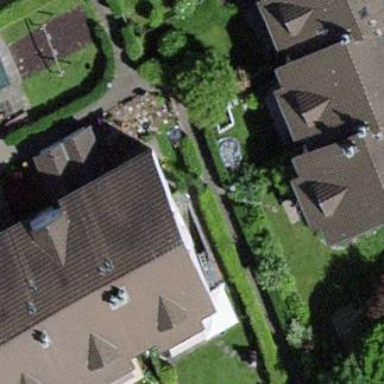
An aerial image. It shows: Terrace building.